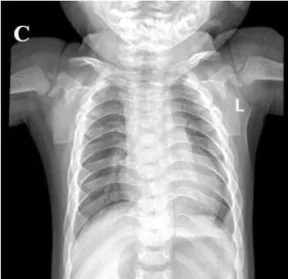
(C) Anteroposterior chest X-ray: small chest shape, short floating ribs, and irregular bilateral proximal humerus.
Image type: radiology (x_ray)